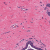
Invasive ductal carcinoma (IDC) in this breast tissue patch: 0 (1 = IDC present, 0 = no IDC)